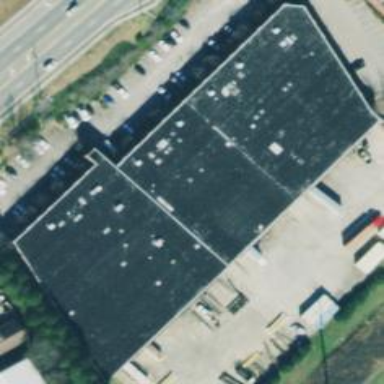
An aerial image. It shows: Warehouse.